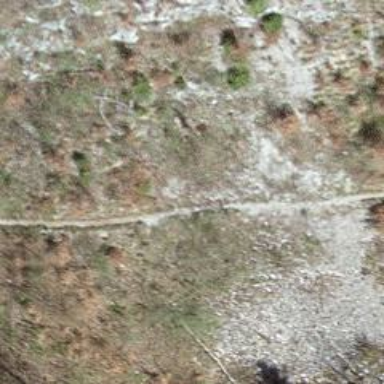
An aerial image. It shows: Path.